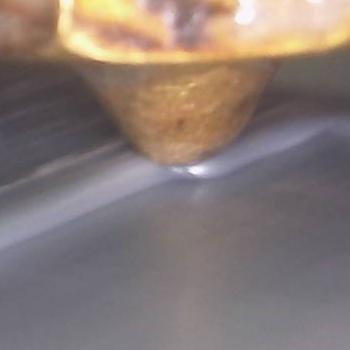
Flow rate: 200%